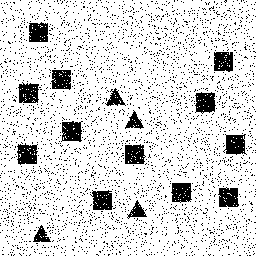
Squares: 12
Triangles: 4
Stars: 0
Total shapes: 16